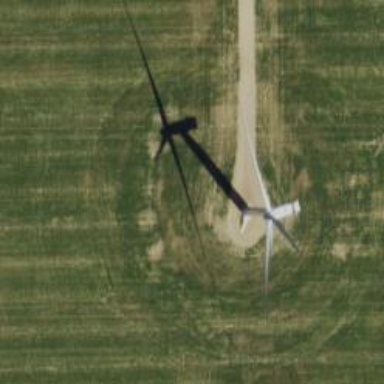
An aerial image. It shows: Wind power generator with horizontal axis wind turbine manufactured by Vestas.